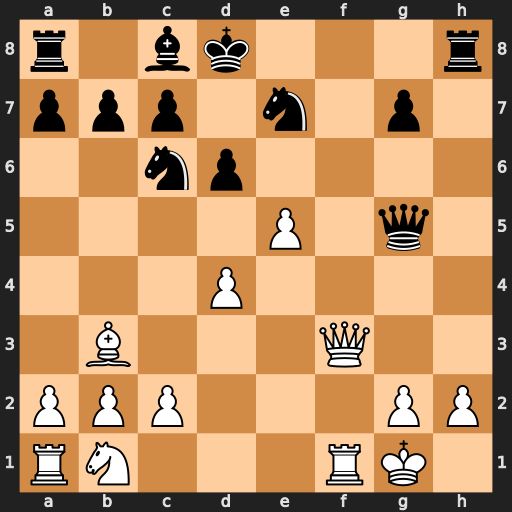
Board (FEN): r1bk3r/ppp1n1p1/2np4/4P1q1/3P4/1B3Q2/PPP3PP/RN3RK1
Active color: w
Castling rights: -
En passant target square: -
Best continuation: Qf8+ Rxf8 Rxf8+ Kd7 e6#